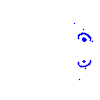
Particle: kaon